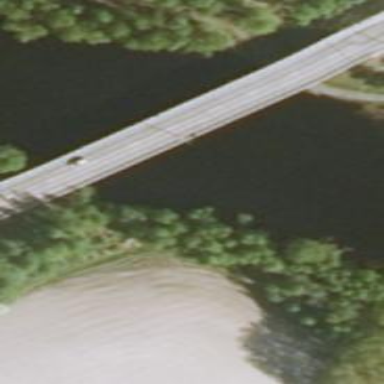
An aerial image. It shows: Man-made bridge.